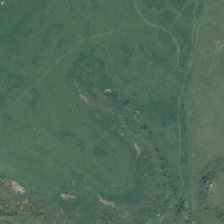
Land cover: deciduous_hardwood